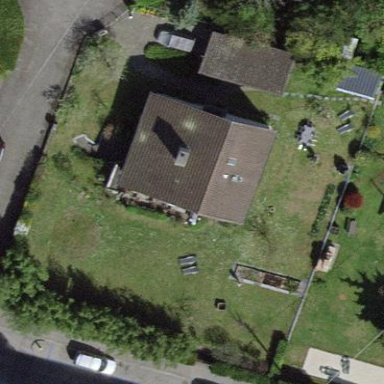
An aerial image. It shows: Garden surrounded by fence.